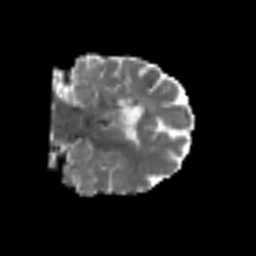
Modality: MD
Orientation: coronal
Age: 60
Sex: male
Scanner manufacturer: siemens
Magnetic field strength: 3 T
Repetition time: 6.1 s
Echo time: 0.101 s